RGB frame:
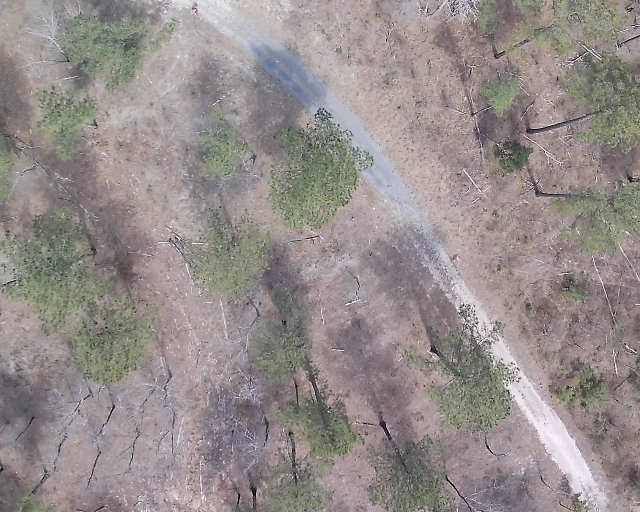
Thermal frame:
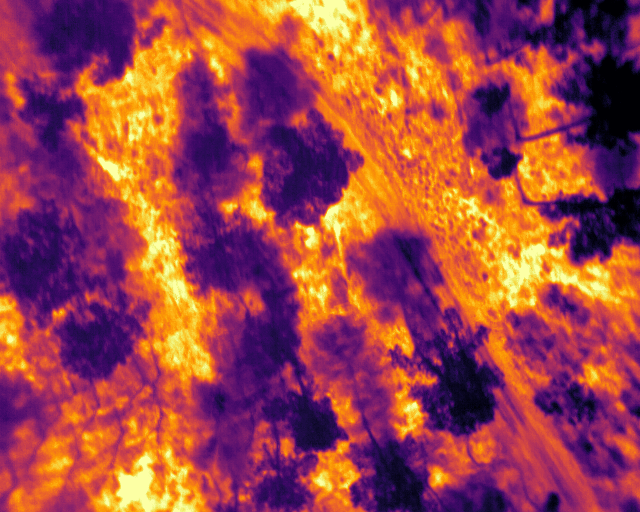
Captured: 2026-02-26 02:27:53
Pixels at or above 80 °C: 0 (fraction of frame: 0)